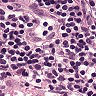
Metastatic tissue present: no